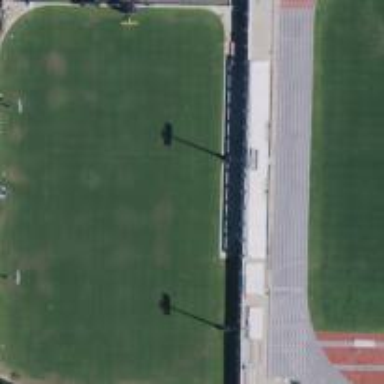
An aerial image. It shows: Pitch for American football.